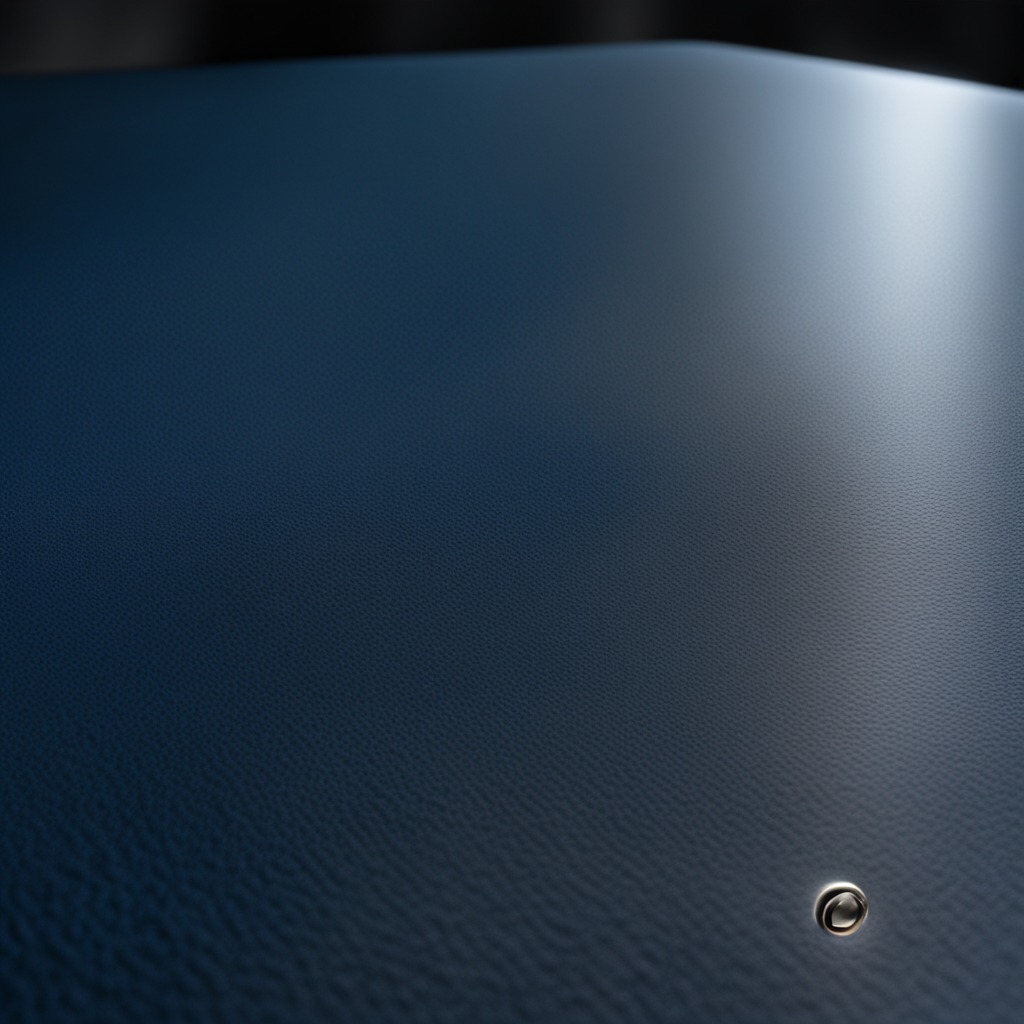
A metal nut lies on the granite tabletop.